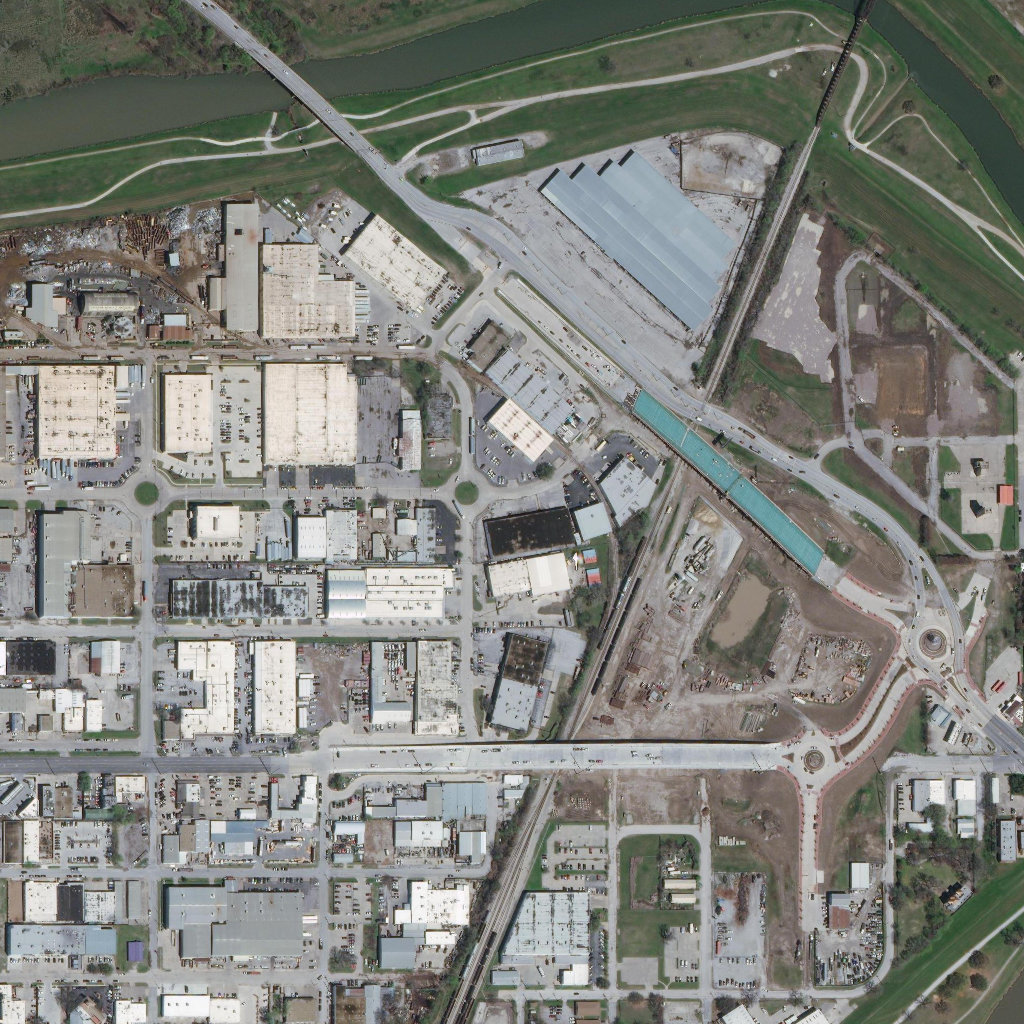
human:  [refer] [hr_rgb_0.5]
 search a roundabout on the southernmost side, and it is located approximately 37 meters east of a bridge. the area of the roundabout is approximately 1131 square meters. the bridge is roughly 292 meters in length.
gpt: <box>[[76, 71, 81, 76, 0]]</box>

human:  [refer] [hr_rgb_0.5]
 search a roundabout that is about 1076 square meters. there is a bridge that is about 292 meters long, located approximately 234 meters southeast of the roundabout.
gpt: <box>[[43, 45, 48, 50, 0]]</box>

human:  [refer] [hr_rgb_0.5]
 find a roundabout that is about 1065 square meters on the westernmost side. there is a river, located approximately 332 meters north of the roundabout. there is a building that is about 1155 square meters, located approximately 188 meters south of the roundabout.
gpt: <box>[[11, 45, 16, 50, 0]]</box>

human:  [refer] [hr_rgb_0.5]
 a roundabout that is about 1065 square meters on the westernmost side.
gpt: <box>[[11, 45, 16, 50, 0]]</box>